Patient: sex F, age 51
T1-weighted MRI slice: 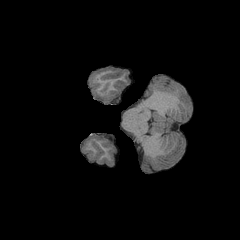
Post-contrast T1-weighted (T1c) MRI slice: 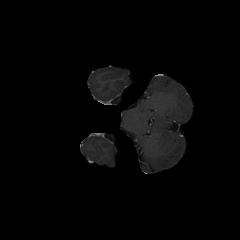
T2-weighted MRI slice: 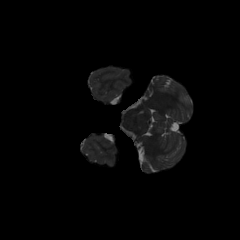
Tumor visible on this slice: no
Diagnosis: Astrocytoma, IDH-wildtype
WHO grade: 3